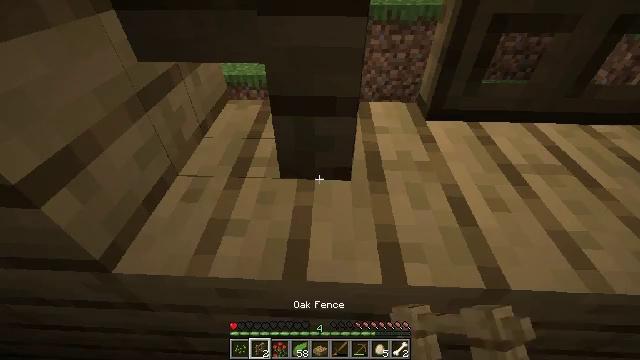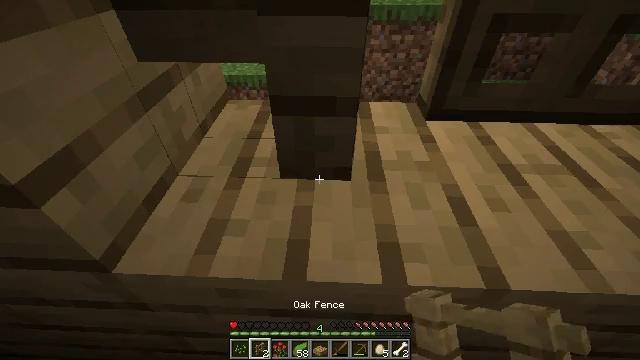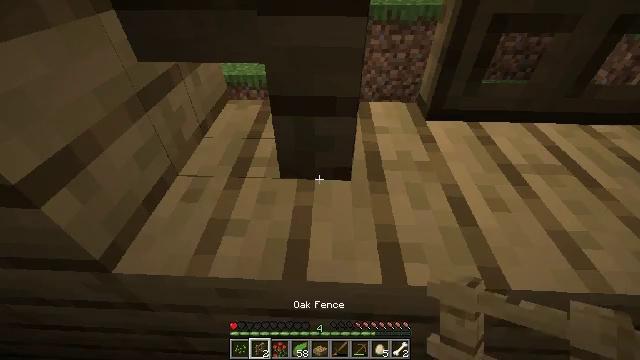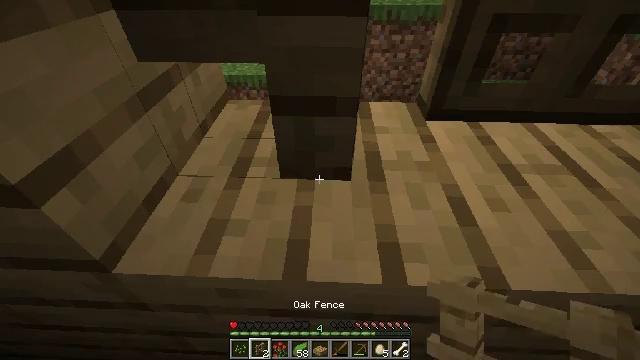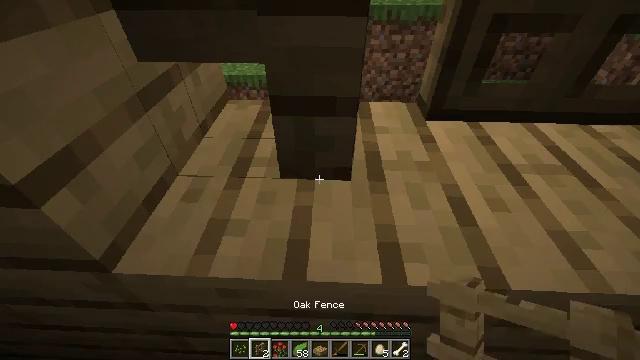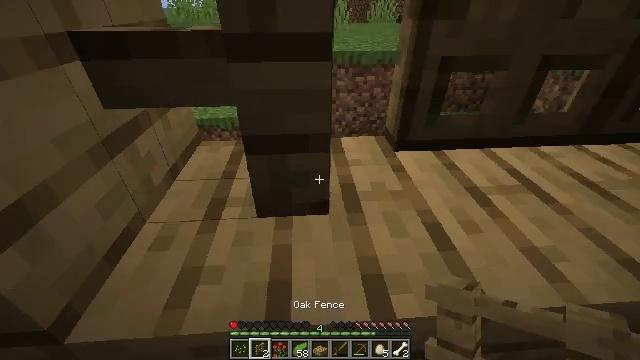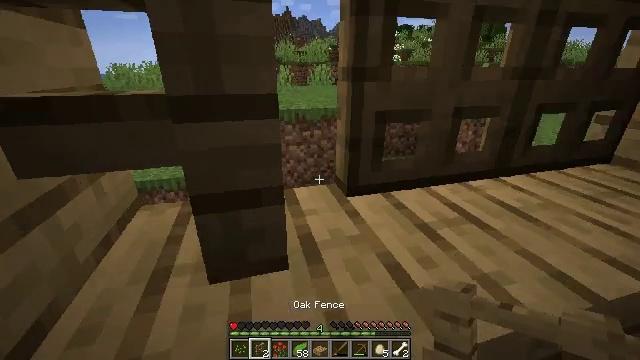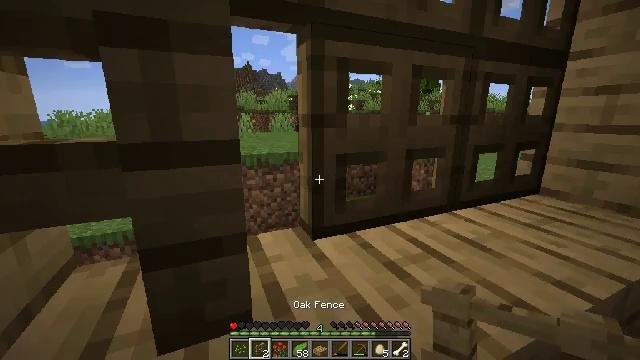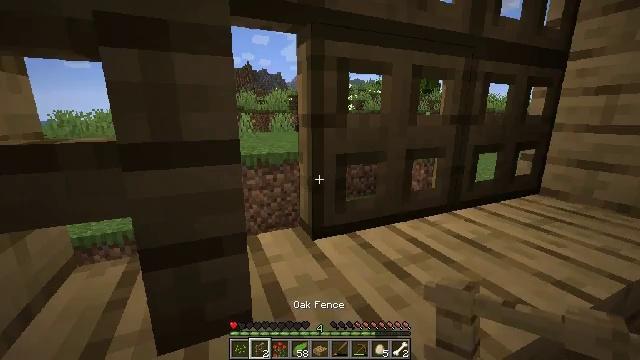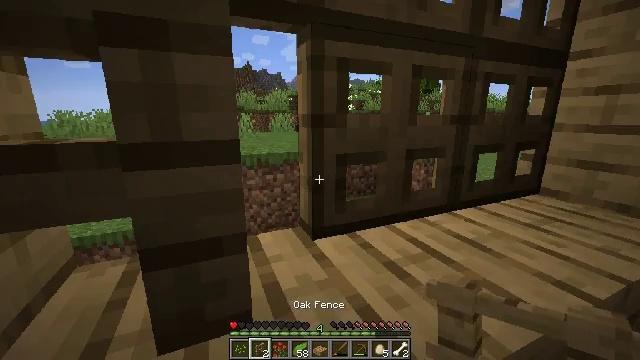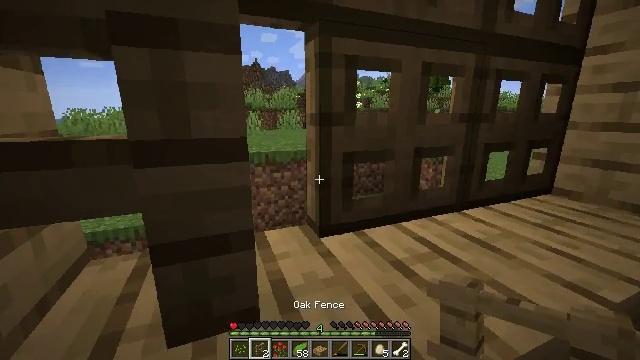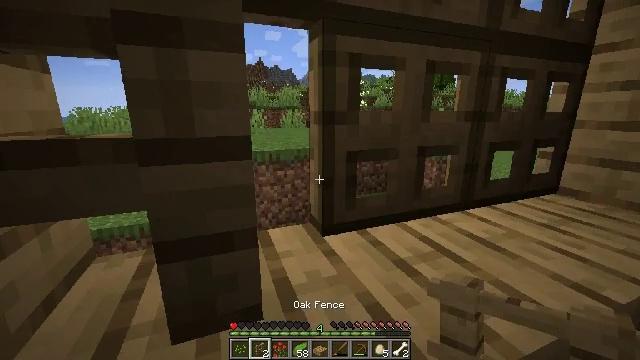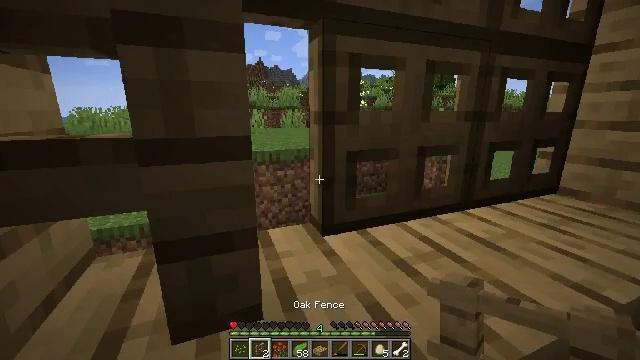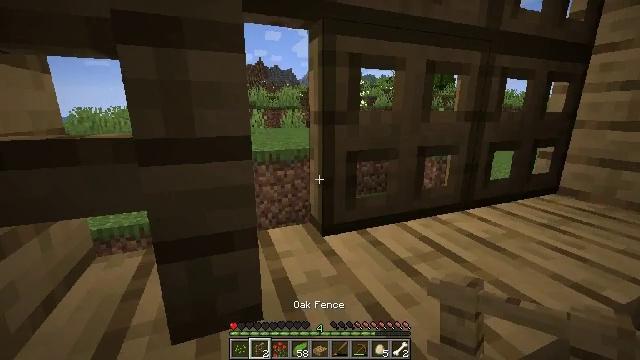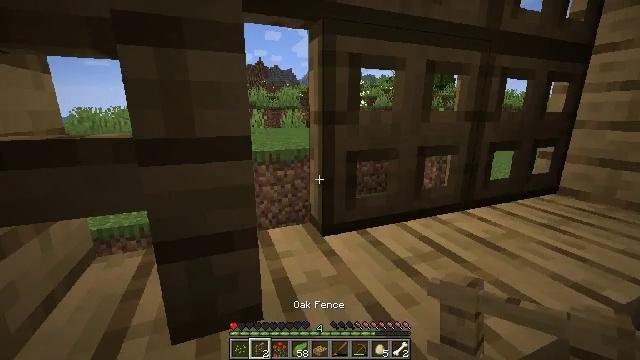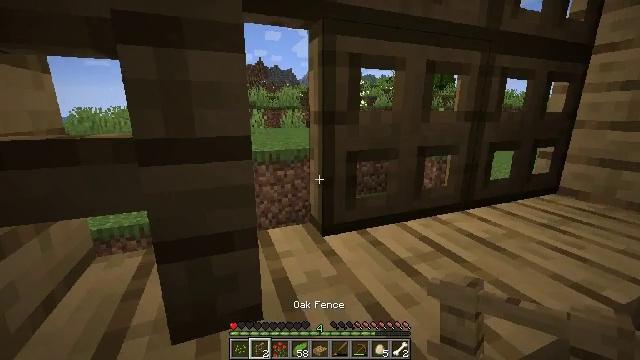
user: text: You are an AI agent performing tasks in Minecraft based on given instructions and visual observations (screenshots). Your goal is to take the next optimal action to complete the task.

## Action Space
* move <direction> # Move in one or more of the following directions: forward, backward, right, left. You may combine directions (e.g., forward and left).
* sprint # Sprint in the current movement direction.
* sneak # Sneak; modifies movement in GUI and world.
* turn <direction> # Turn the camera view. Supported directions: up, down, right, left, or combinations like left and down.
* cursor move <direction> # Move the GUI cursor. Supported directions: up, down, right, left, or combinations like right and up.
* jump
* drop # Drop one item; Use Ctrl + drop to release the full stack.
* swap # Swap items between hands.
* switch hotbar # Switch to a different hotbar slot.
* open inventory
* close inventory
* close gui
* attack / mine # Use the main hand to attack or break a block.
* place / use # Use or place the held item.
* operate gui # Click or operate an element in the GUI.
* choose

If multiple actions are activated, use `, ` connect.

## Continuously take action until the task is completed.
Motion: motion action
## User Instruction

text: Gather the oak fence pieces.
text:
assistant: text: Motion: no_op
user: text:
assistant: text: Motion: no_op
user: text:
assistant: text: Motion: no_op
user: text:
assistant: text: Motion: no_op
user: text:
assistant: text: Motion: turn right and up
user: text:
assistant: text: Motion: turn right and up
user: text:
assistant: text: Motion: turn right and up
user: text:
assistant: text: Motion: no_op
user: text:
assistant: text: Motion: no_op
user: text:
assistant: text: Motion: turn left
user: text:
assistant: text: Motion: no_op
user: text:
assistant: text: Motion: no_op
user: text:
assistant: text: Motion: no_op
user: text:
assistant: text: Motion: no_op
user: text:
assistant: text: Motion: no_op
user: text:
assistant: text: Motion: turn left and up
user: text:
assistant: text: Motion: turn left and up
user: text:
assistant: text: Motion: turn left and up
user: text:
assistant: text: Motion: turn left and up
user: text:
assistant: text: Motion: turn up
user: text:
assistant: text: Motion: no_op
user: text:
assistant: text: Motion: turn up
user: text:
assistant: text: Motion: turn up
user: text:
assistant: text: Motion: turn up
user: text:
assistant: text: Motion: no_op
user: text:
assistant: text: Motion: no_op
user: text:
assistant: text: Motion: turn left
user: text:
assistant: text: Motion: turn left and down
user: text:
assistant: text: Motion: turn left and down
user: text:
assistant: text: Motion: no_op